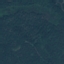
Land use / land cover class: Forest